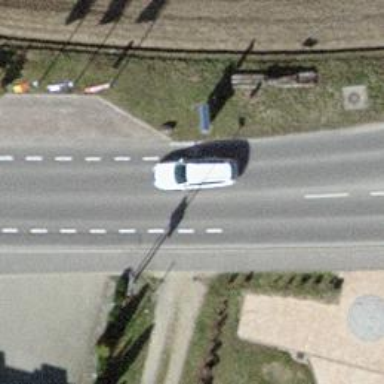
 there is sidewalk and lane for cycleway on both sides."